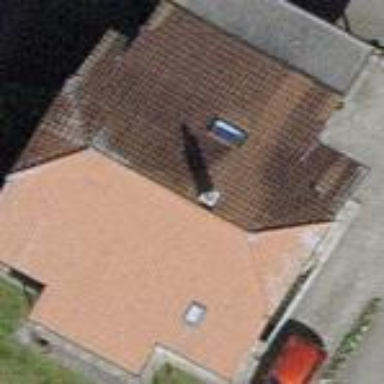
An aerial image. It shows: Building with tiled roof.